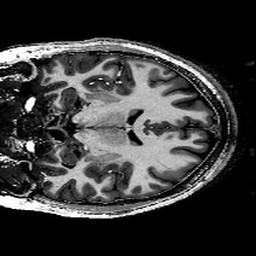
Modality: T1w
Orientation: coronal
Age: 22
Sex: male
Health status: healthy
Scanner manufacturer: siemens
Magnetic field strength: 9.4 T
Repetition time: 6 s
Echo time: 0.003 s